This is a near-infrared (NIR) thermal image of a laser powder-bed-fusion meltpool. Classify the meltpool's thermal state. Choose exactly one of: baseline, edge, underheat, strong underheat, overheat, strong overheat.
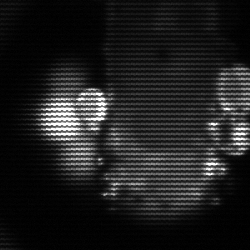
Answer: strong underheat